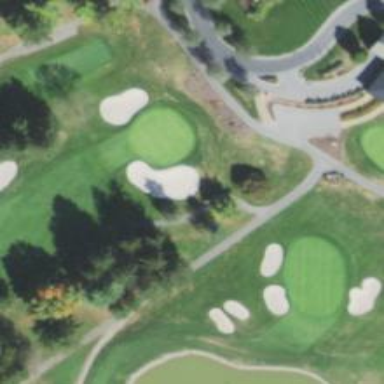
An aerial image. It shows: Service road used as golf cart path.